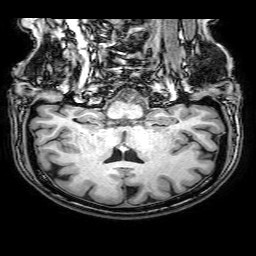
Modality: T1w
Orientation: sagittal
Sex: female
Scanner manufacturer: philips
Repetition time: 0.008135 s
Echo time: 0.00372 s